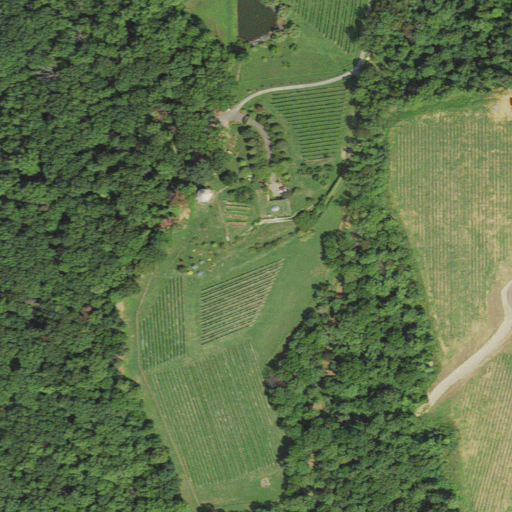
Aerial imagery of mountain in Virginia named Turks Mountain containing deciduous forest, pasture, grassland, mixed forest, and open development